Chest X-ray. View position: PA
Patient age: 83
Patient sex: F
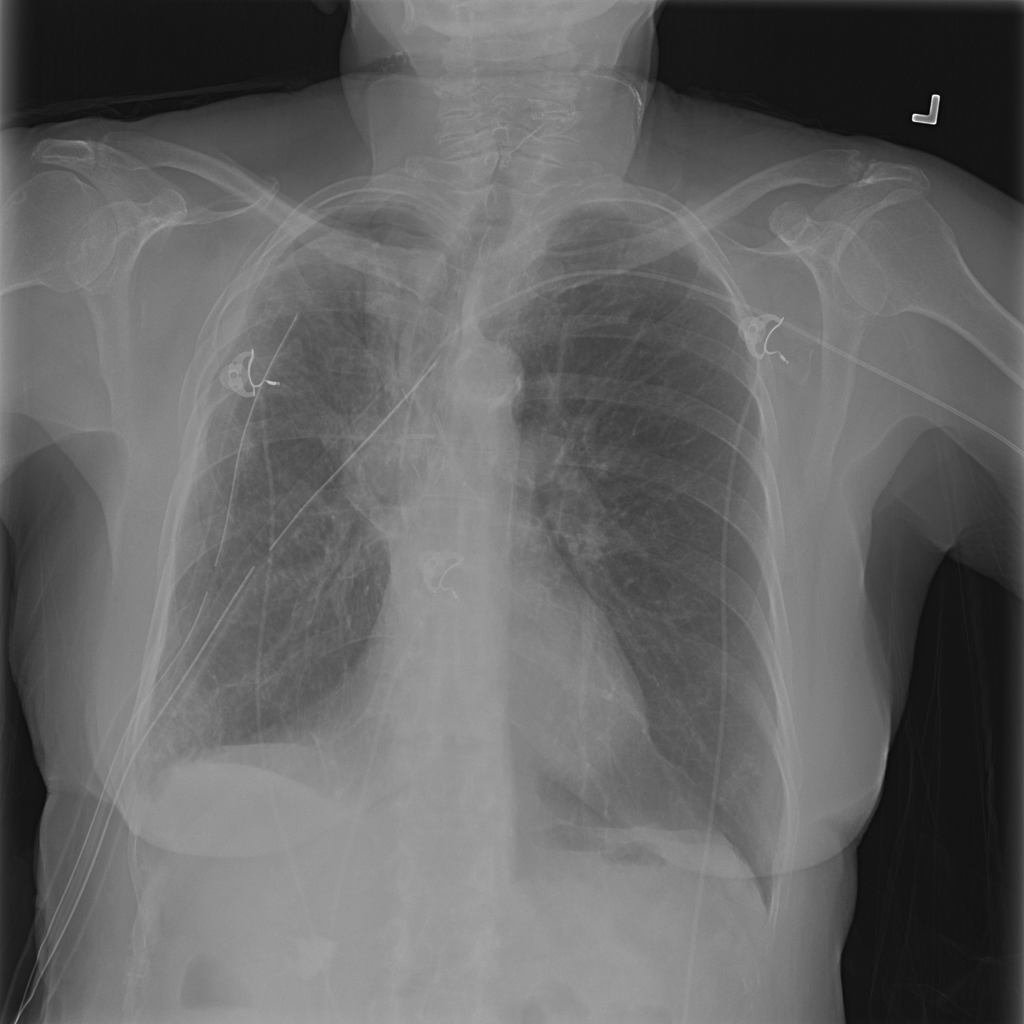
Finding: Pneumothorax